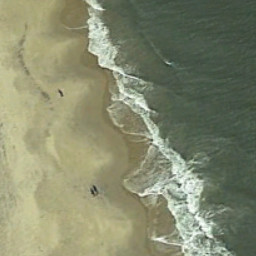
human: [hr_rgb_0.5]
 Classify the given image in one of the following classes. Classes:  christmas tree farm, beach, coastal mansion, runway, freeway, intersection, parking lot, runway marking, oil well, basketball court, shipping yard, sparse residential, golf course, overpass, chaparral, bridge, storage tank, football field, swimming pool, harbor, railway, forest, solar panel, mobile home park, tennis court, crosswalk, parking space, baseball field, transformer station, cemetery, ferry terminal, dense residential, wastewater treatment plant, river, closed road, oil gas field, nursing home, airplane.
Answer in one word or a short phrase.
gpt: beach